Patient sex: F
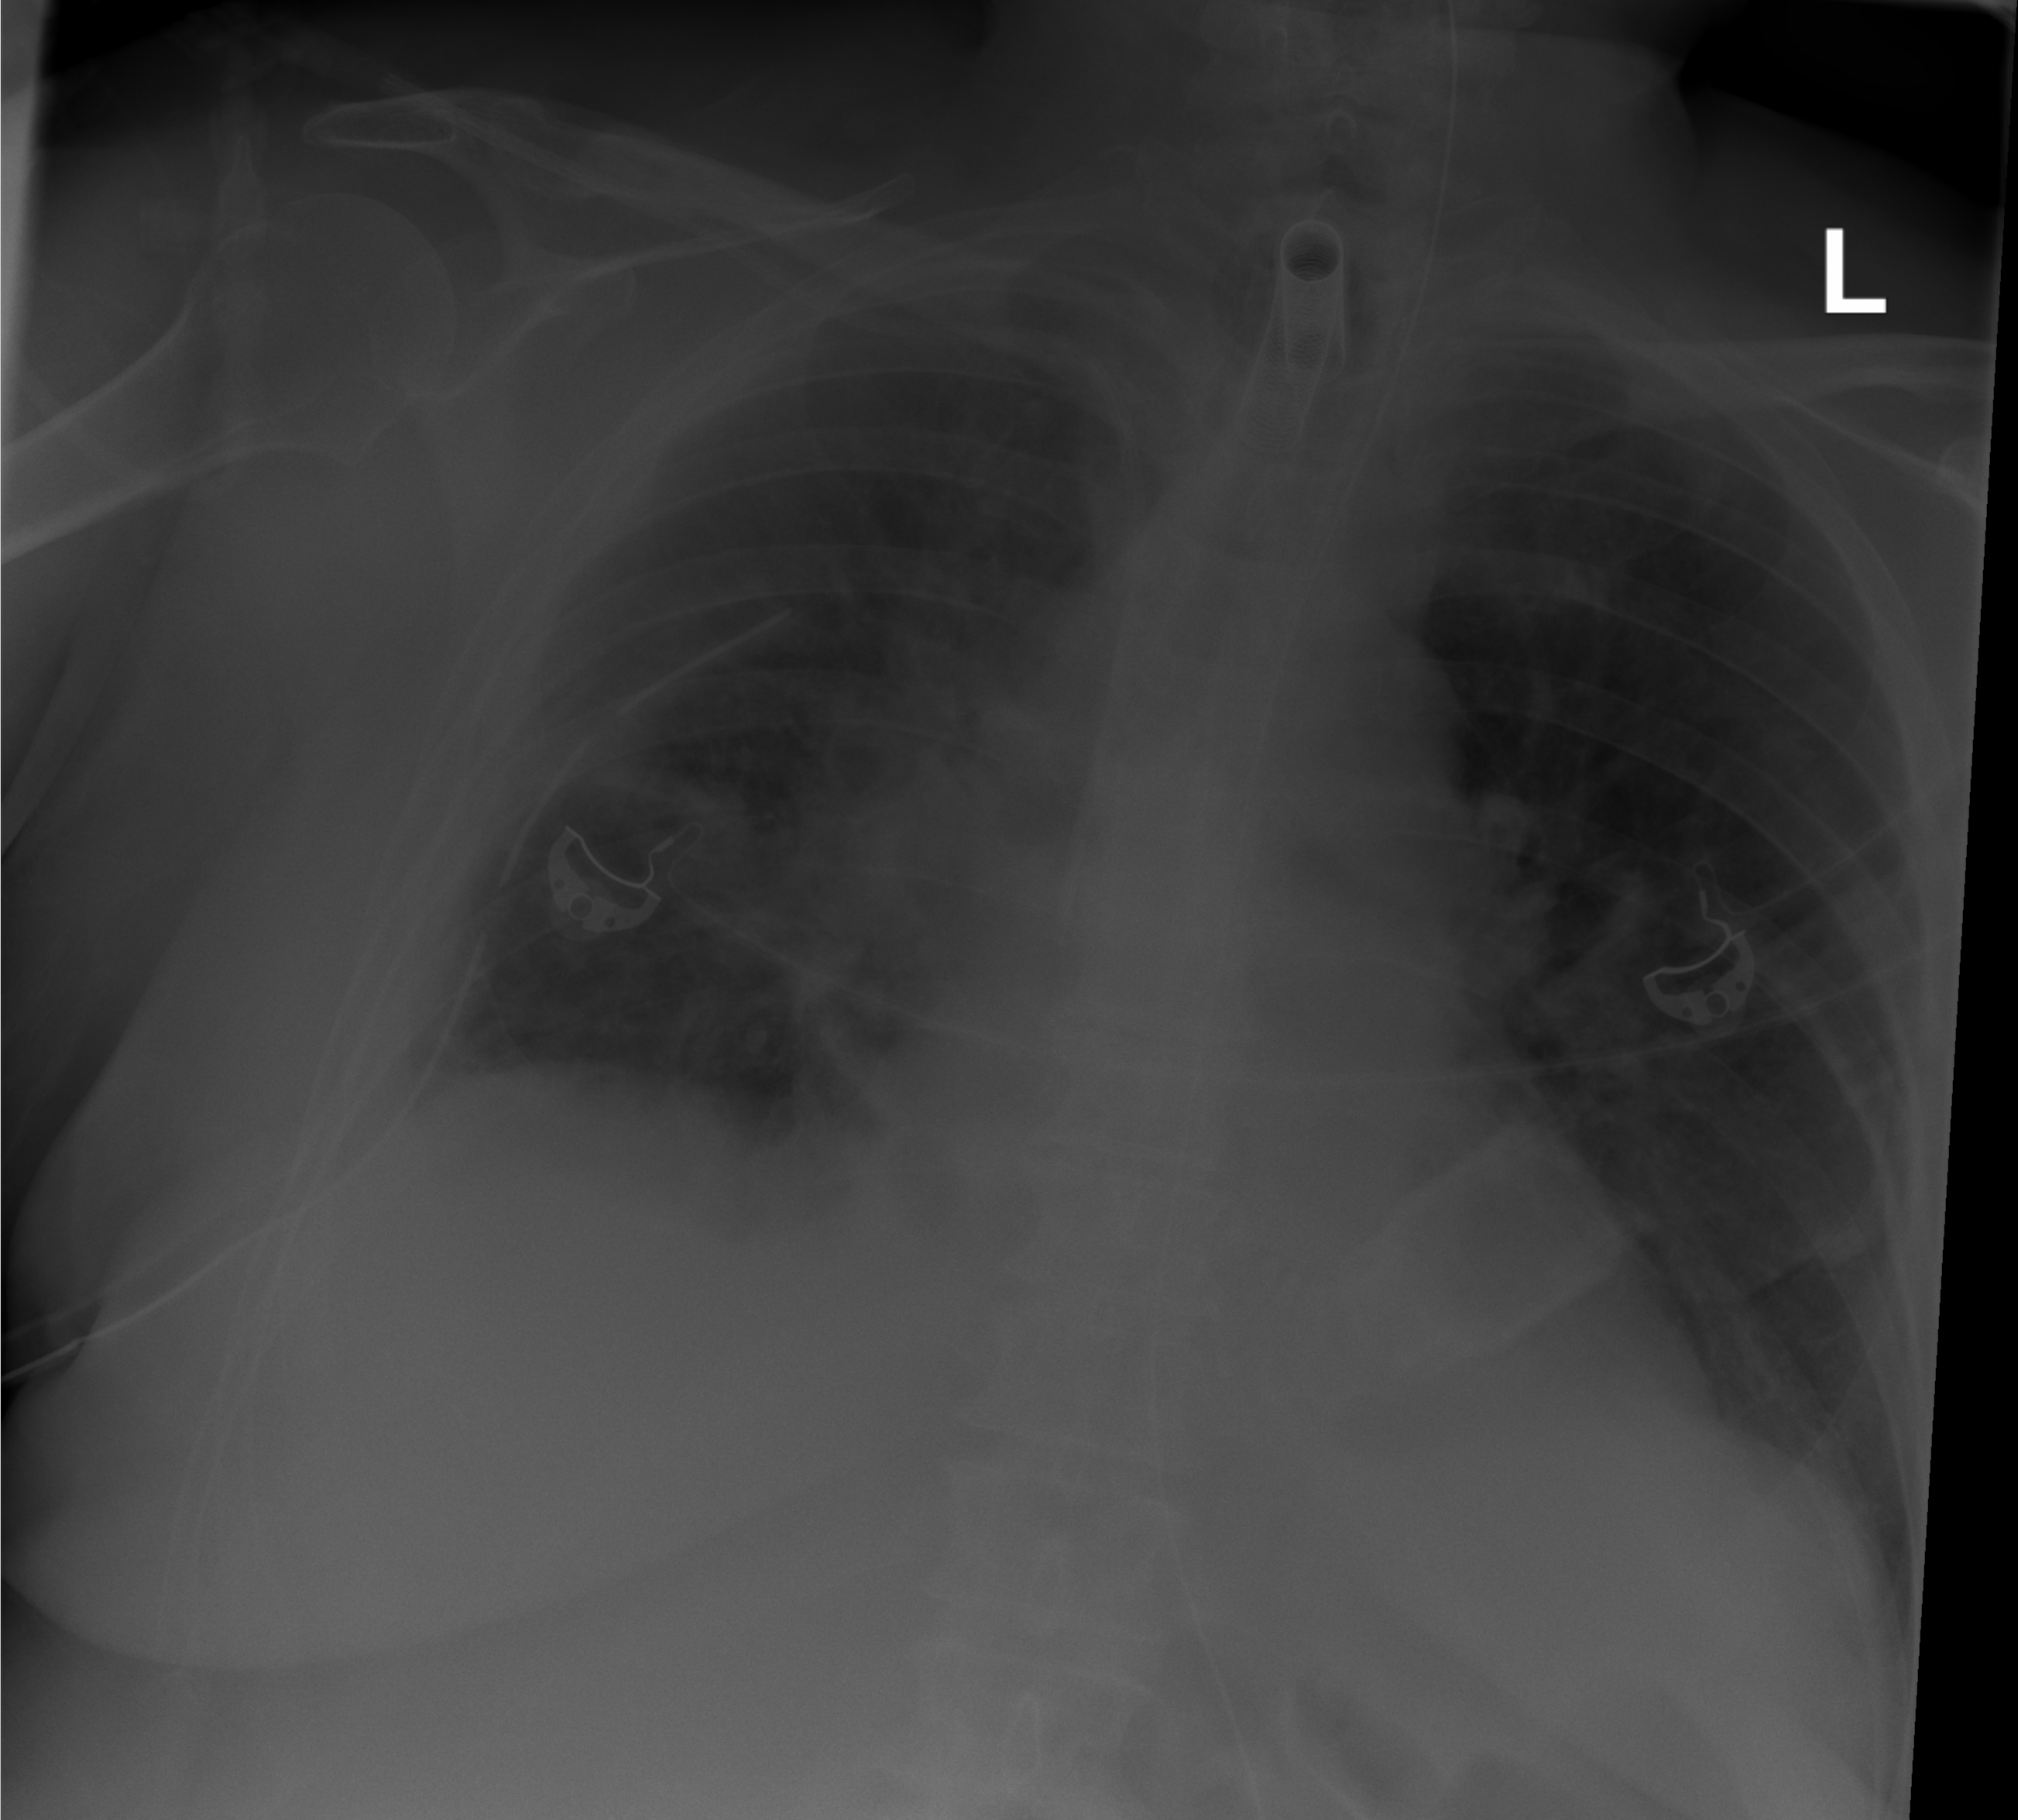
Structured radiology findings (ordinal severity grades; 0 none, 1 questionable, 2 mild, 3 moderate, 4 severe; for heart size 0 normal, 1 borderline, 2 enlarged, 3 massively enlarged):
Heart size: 2
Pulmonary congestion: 1
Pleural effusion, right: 2
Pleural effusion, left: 0
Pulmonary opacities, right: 2
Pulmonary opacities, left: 1
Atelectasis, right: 2
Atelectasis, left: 0